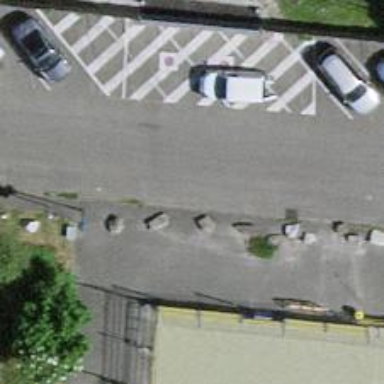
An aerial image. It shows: Block barrier.